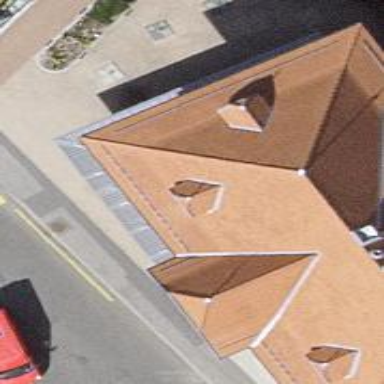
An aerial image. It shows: Restaurant.